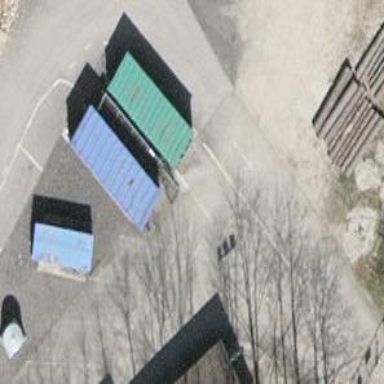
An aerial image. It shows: Recycling center.